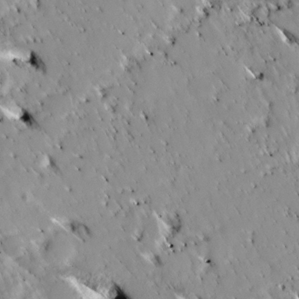
Label: non_frost